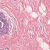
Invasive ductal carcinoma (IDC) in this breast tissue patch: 1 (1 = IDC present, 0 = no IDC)